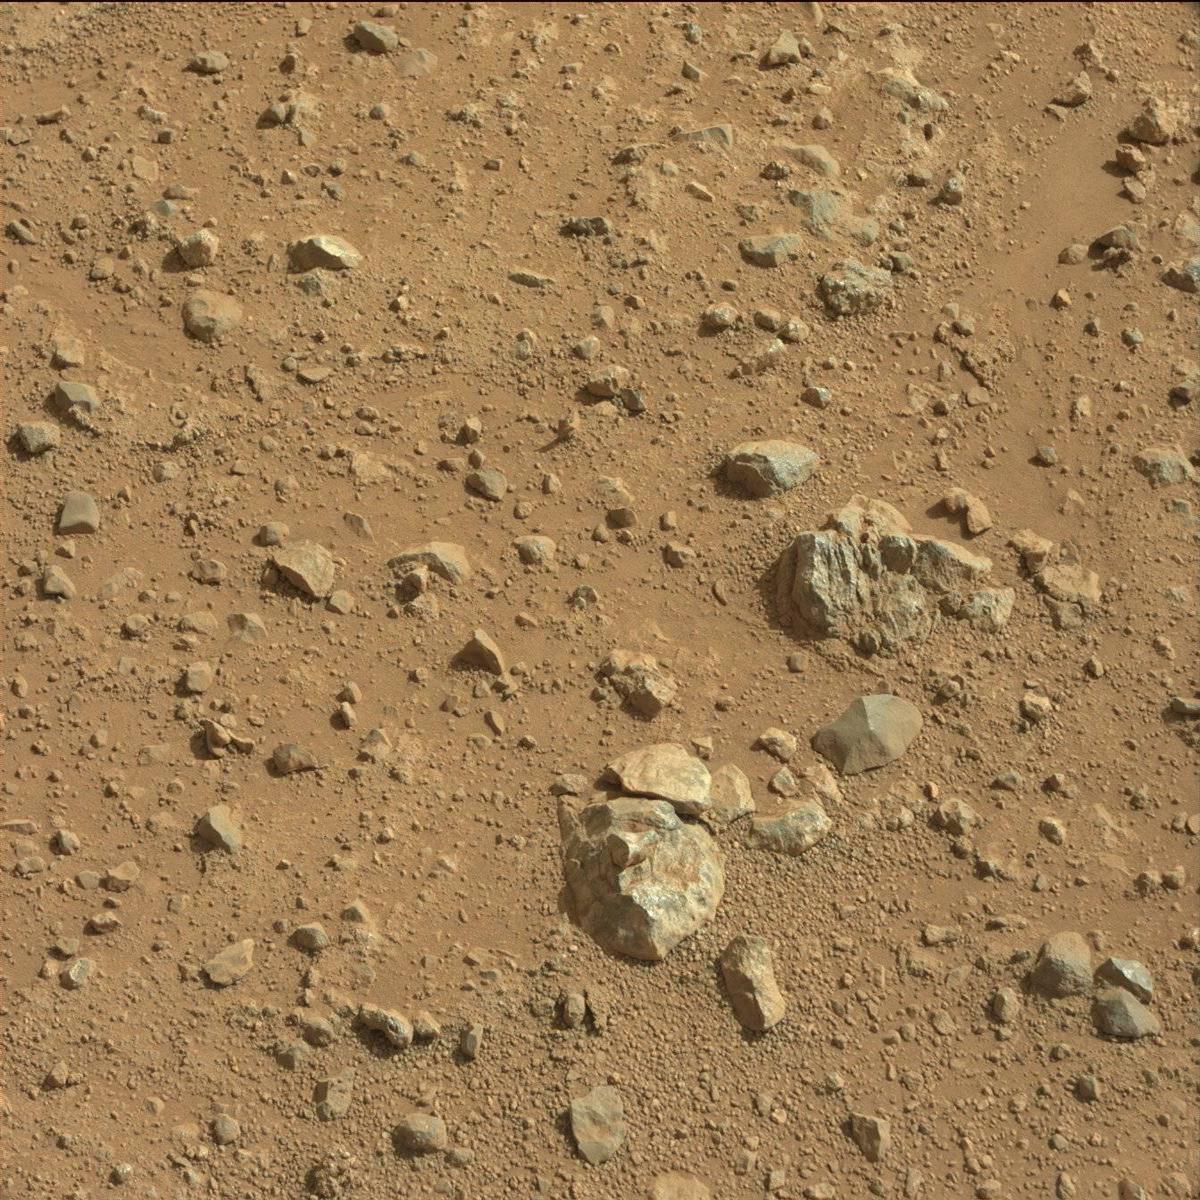
Terrain classes present: Bedrock, Rock, Sand / Soil